Aerial crown-view tile of a tropical tree (Barro Colorado Island, Panama), acquired 20241014:
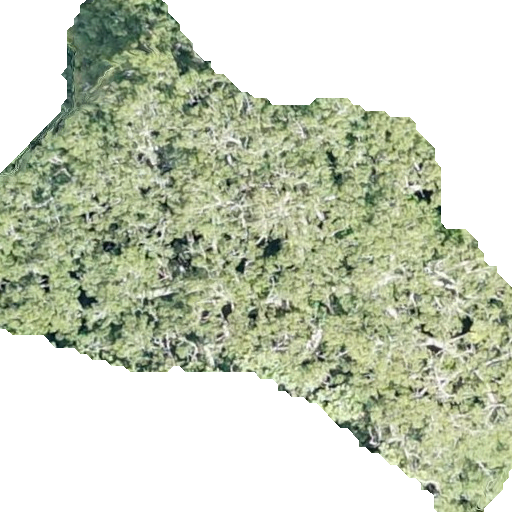
Species: Handroanthus guayacan
GBIF accepted scientific name: Handroanthus guayacan
Crown area: 263.16 m²